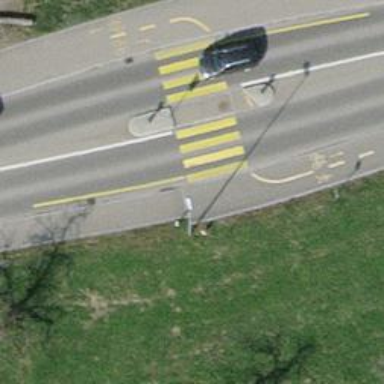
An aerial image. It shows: Sidewalk with asphalt surface. The cycleway includes crossing.